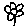
Label: flower